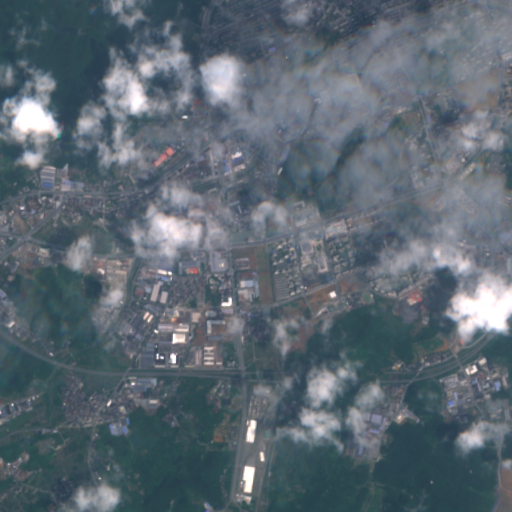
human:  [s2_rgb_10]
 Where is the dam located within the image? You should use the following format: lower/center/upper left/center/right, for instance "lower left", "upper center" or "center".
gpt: The dam is located in the left of the image.
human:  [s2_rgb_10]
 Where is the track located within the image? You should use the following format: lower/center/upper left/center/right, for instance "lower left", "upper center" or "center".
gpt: There is no track in the image.